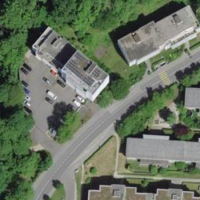
EUNIS habitat code: 55
Species observed at this site:
Lathyrus vernus